Field crop: maize
Growth stage: 2
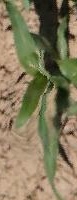
Species: maize